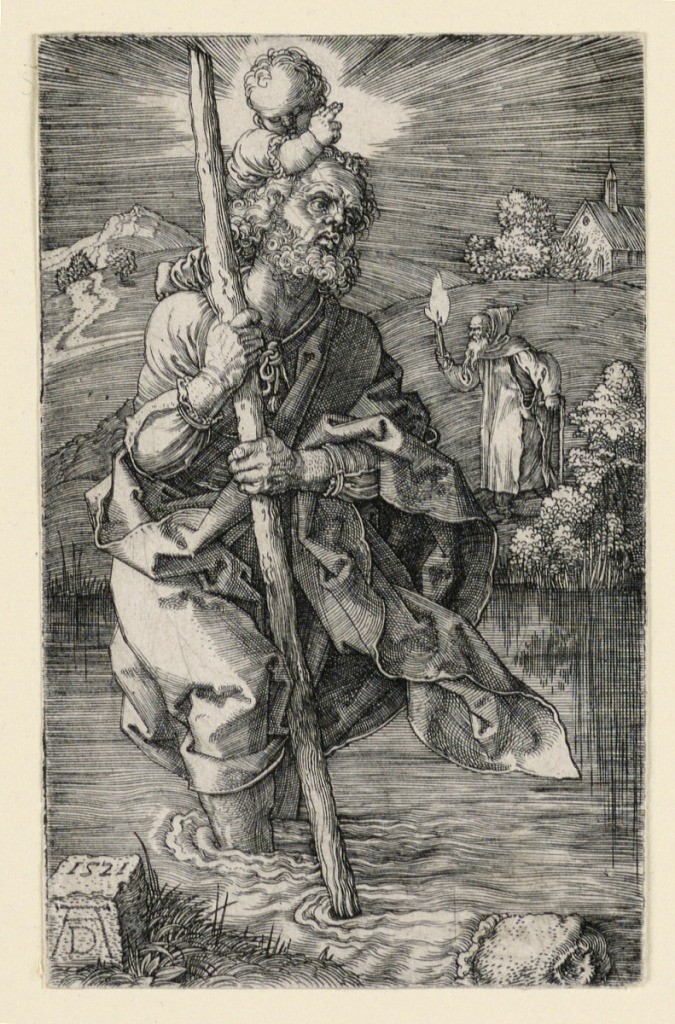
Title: St. Christopher
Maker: Albrecht Dürer, German, 1471–1528
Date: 1521
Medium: Engraving on Laid Paper
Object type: Print
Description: St. Christopher in the foreground, fording the river, moving toward the right. The infant Christ, whom he carries on his shoulders, raises his right hand in benediction.